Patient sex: F
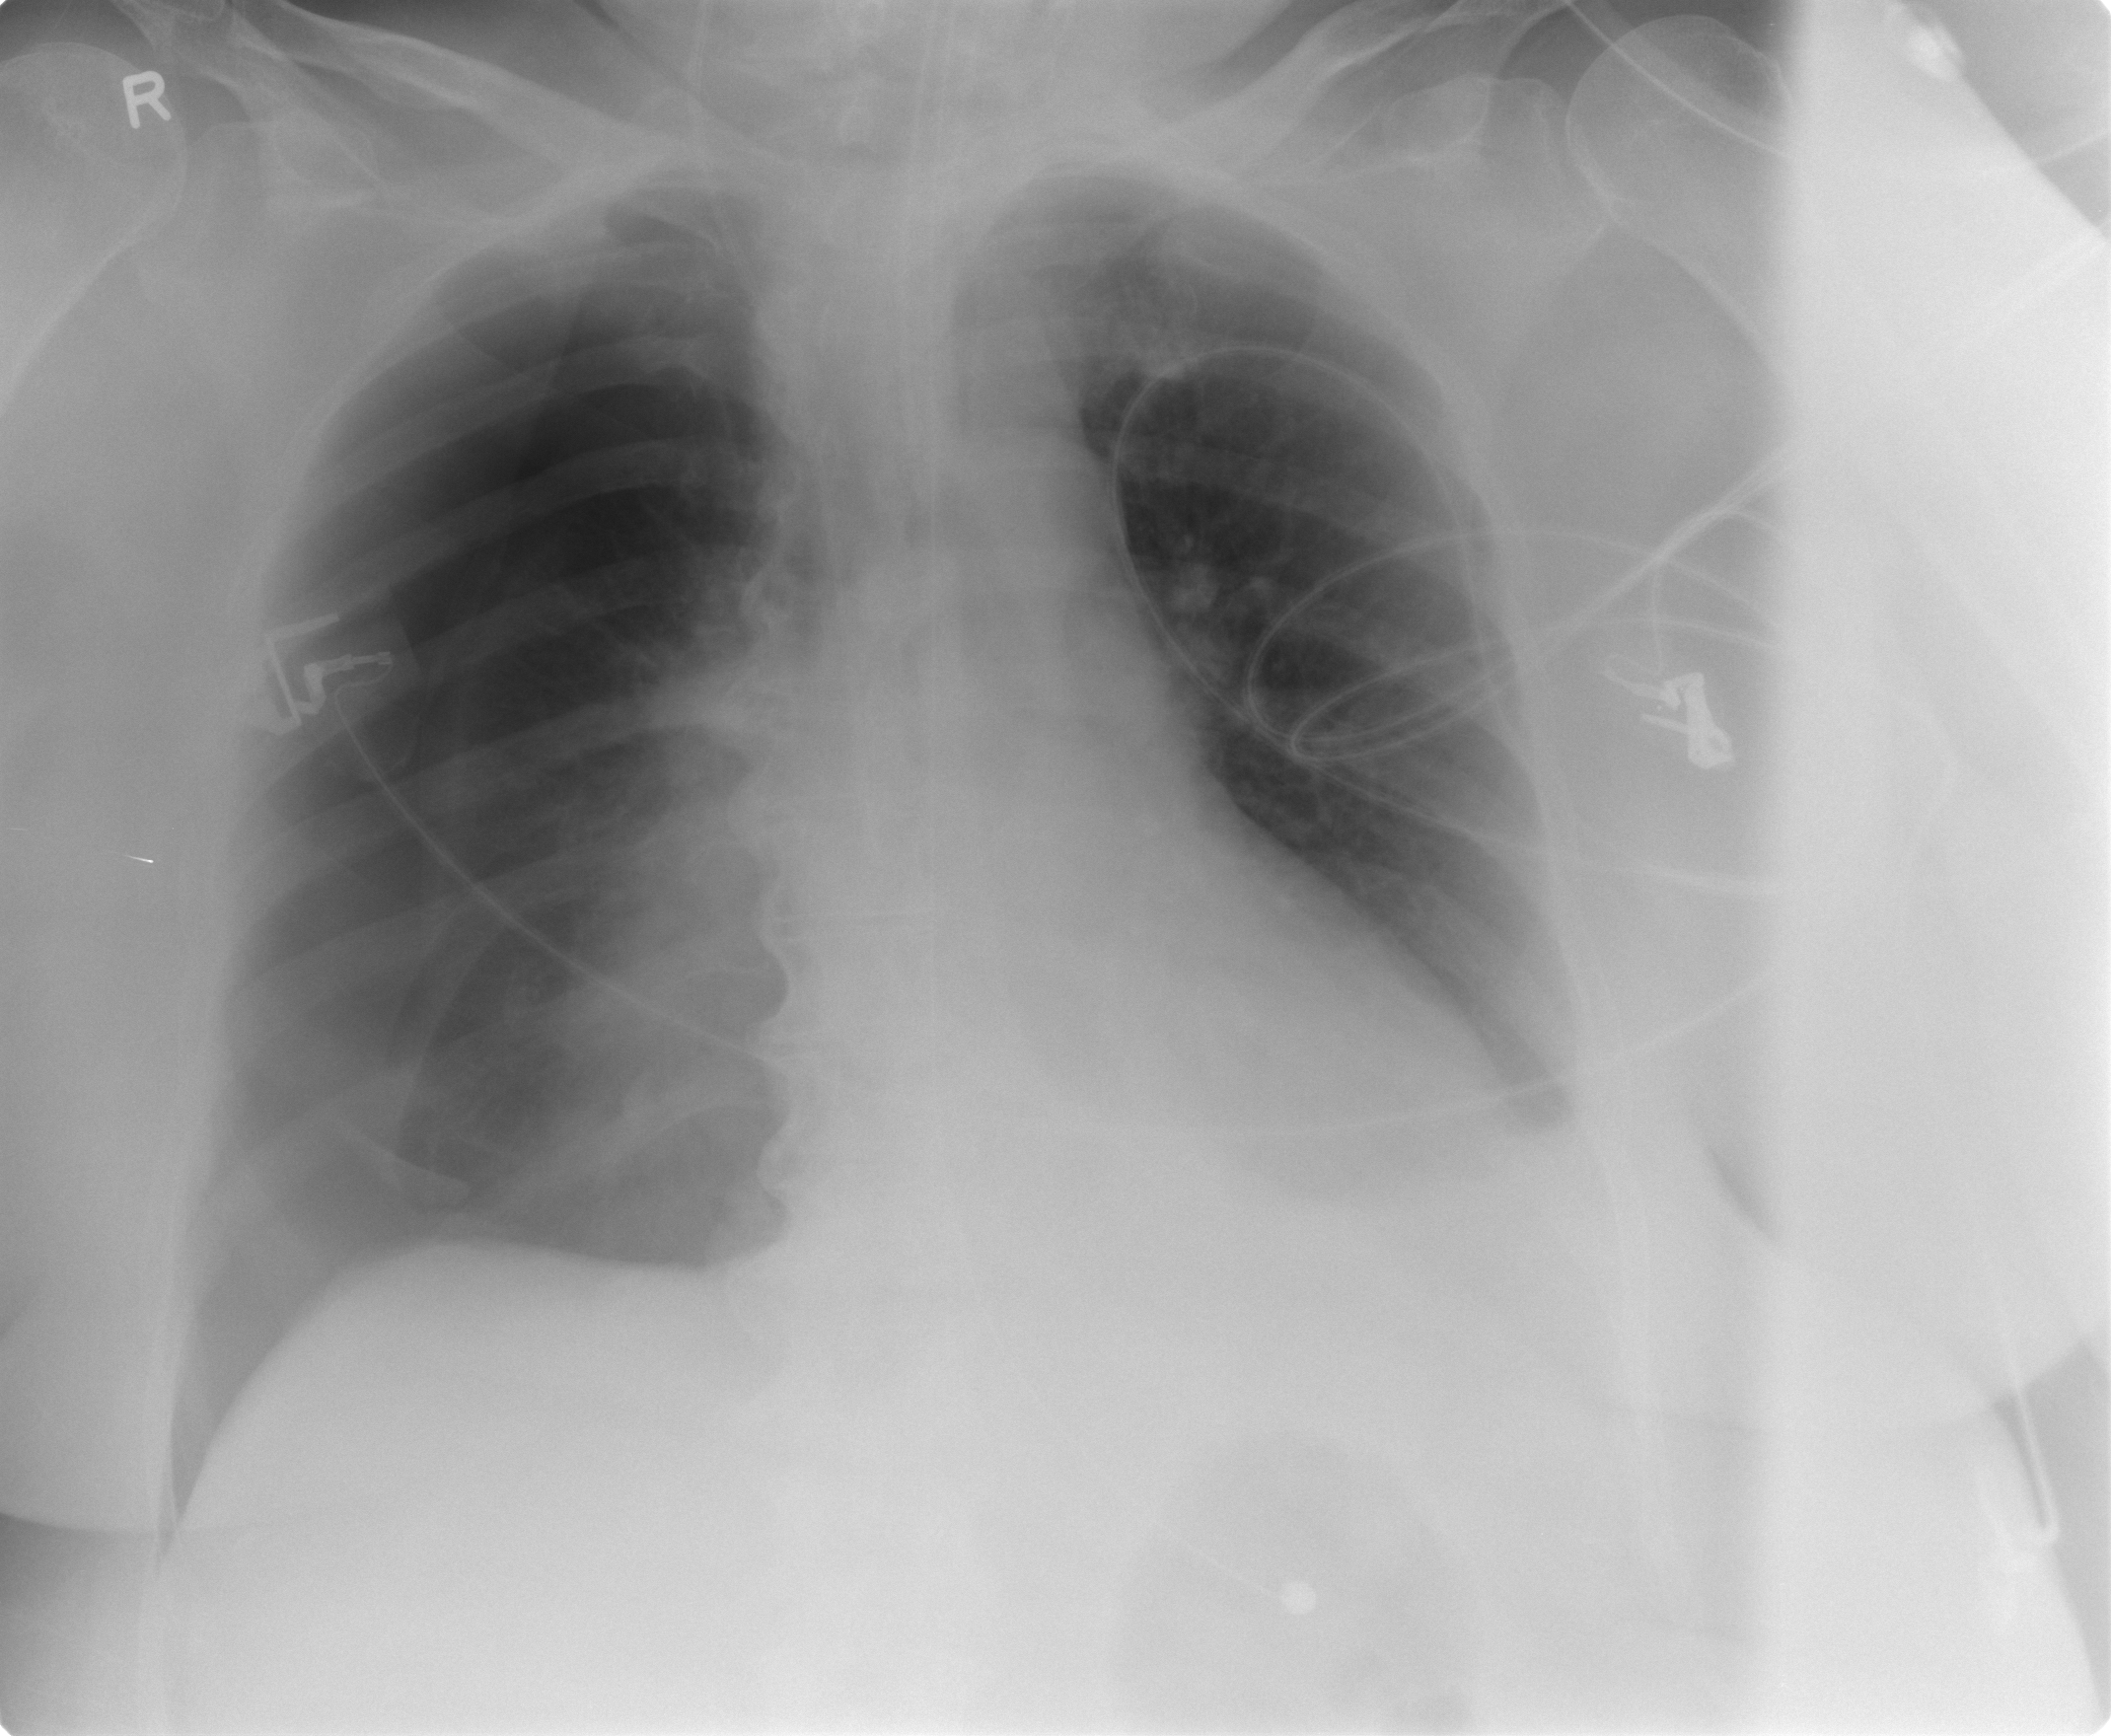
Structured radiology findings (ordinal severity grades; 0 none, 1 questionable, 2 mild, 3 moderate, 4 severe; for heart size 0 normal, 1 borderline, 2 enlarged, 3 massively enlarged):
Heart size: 0
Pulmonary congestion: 1
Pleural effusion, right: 0
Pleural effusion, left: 2
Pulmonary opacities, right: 0
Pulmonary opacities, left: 0
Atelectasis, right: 3
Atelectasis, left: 2